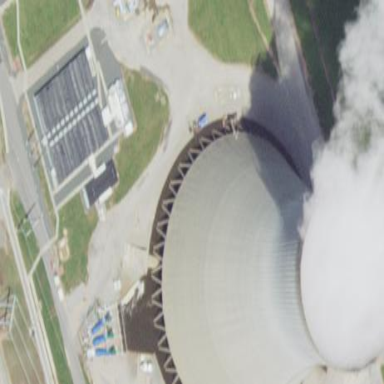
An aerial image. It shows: Building with cooling tower that serves as man-made structure.